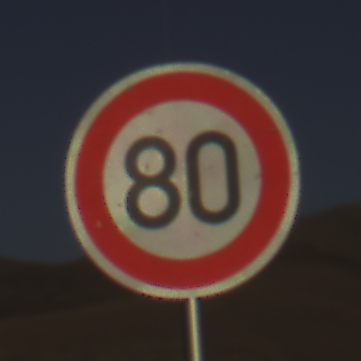
Verkehrszeichen: Geschwindigkeit80
Umgebung: Outdoor, Nature
Tageszeit: SunriseSunset
Wetter: Clear
Licht: Natural
Jahreszeit: NotSpecified
Kontrast: HighContrast